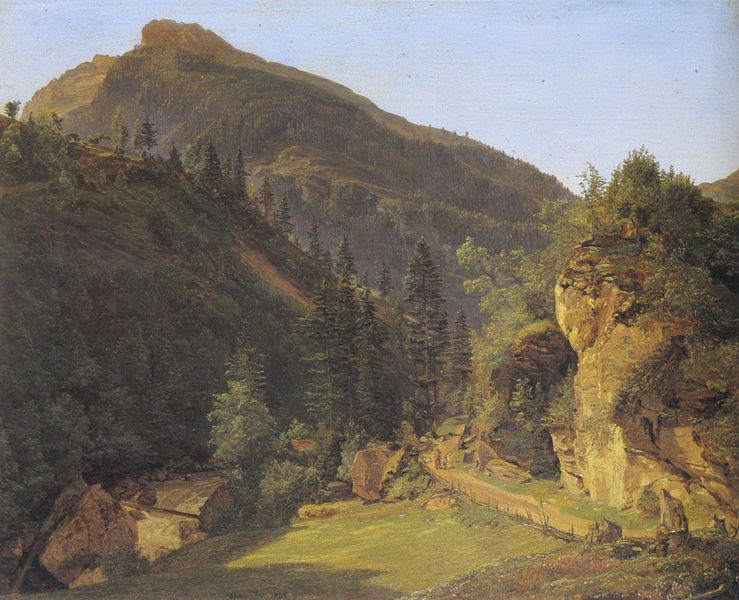
Titel: Der Hochkalter vom Wimbachtale aus
Künstler: Ferdinand Georg Waldmüller
Standort: Vaduz
Institution: Sammlungen des Fürsten von Liechtenstein
Schlagwörter: baum, berg, blau, felsen, gemälde, himmel, schatten, wasser, wolken, bäume, fluss, grün, landschaft, menschen, abend, braun, frau, licht, strasse, gras, weg, wiese, zaun, beige, malerei, stein, steine, bach, horizont, hügel, morgen, natur, strauch, weide, busch, büsche, hütte, sonne, sträucher, gold, realismus, kind, pflanzen, schön, tal, wald, wasserfall, deutschland, hellblau, sommer, naturalismus, abhang, berge, fels, gebirge, gipfel, hang, nebel, kahl, alm, berglandschaft, schlucht, herbst, tannen, spaziergang, einöde, wandern, alpen, idyllisch, kuppe, nadelbaum, tanne, gestalten, landschaftsbild, wanderer, landscahft, fichten, nadelwald, hänge, koch, baumstumpf, baumgrenze, genirge, höhenkamm, klamm, wanderweg, 19., abhang#, jh